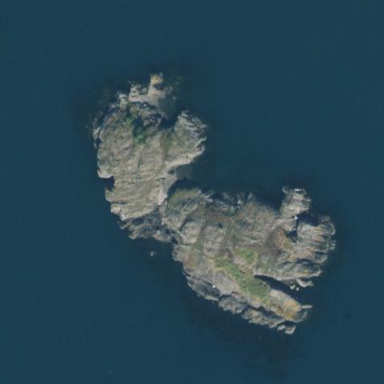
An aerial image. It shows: Islet along the natural coastline.